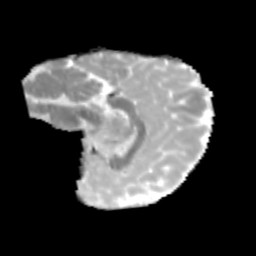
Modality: MD
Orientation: sagittal
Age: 9
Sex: female
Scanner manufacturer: siemens
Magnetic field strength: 3 T
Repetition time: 3.8 s
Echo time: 0.07 s